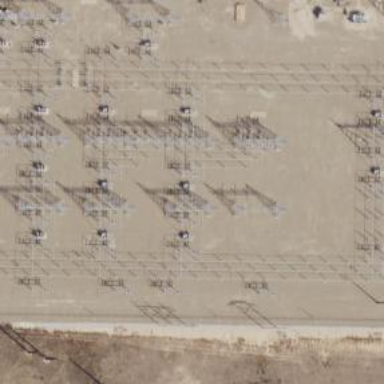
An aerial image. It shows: Switch for power supply.